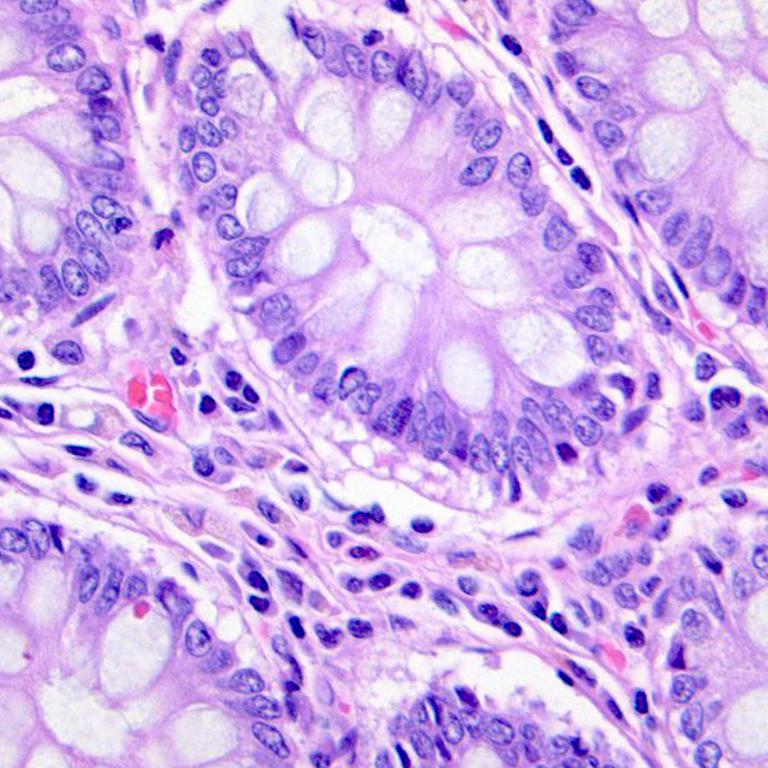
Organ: colon
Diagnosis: benign